Current action and preconditions to check: trajectory_clear

Your task: For each precondition in the list above, predict whether it will hold at this action.

Consider the current scene as observed from the mobile robot's camera, and analyze the predicted future states of all dynamic agents (e.g., people, animals, vehicles, or any moving entities) within the NEXT SECOND.

IMPORTANT: Only answer "very likely" if you are absolutely certain—based on strong, clear evidence—that a dynamic agent will violate the precondition in the predicted future state. Do NOT answer "very likely" for unlikely, ambiguous, or low-probability risks.

Ask yourself for each precondition: Is there a high probability, with clear and convincing evidence, that the predicted future states of any dynamic agent will interfere with the predicted future state of the currently executing action within the NEXT SECOND, causing that precondition to fail?

Assess the risk level based on these predictions. Use "likely" or "very likely" if motions create a clear risk of interference.

Use "neutral" or "improbable" if agents are nearby but their predicted paths are clearly diverging or non-conflicting.

Failure Risk Categories: "very improbable", "improbable", "neutral", "likely", "very likely"

Answer Format: Output ONLY the probability_of_failure value from these categories: "very improbable", "improbable", "neutral", "likely", "very likely"

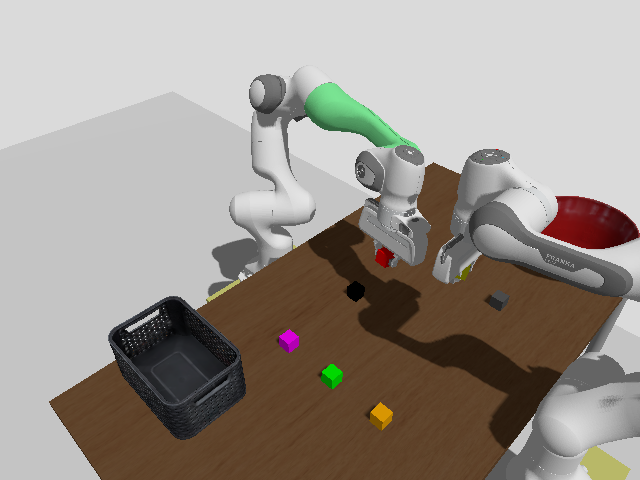

Answer: neutral